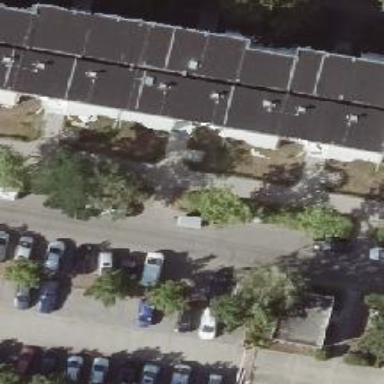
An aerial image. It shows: Sidewalk.